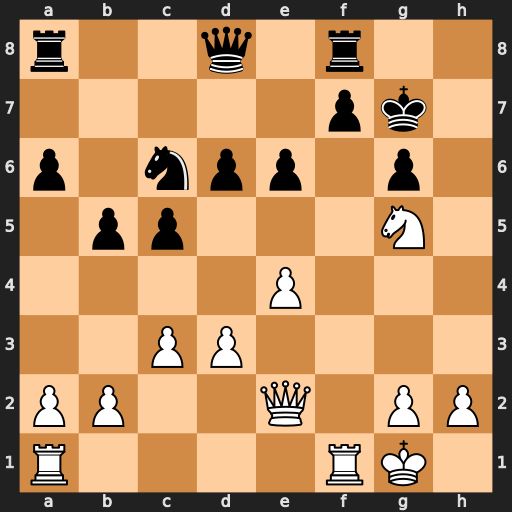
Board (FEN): r2q1r2/5pk1/p1npp1p1/1pp3N1/4P3/2PP4/PP2Q1PP/R4RK1
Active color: w
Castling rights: -
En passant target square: -
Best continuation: Rxf7+ Rxf7 Nxe6+ Kh7 Nxd8